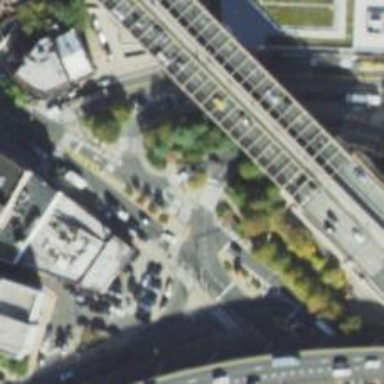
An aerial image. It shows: Footway that serves as traffic island.